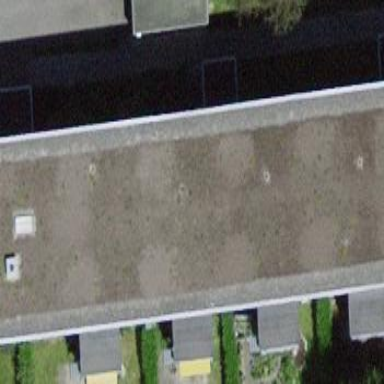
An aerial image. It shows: Flat-roofed apartment building.